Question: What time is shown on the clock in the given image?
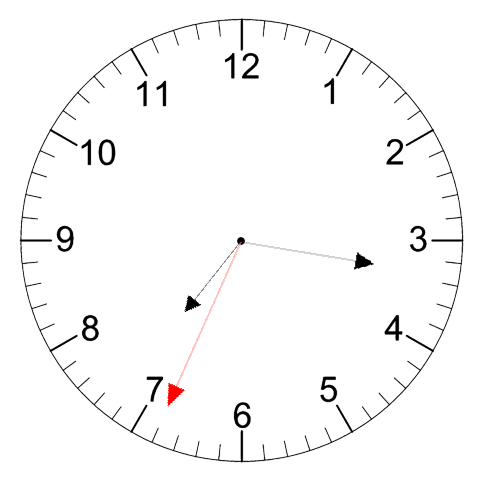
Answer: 07:16:34